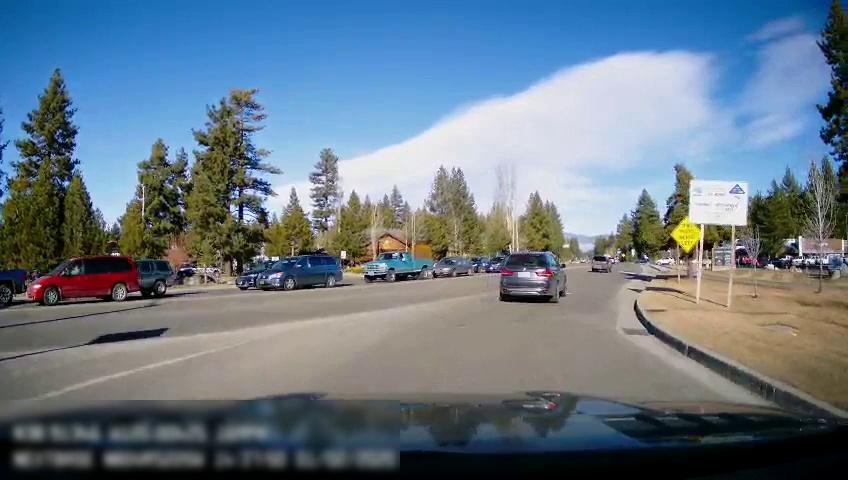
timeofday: Day
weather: Sunny
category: Drivable Space
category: Vehicles | Truck
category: Vehicles | SUV
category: Vehicles | Car
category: Vehicles | Car
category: Vehicles | SUV
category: Vehicles | Truck
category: Vehicles | SUV
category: Vehicles | Car
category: Vehicles | Car
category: Vehicles | SUV
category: Vehicles | SUV
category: Vehicles | SUV
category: Lanes | Alternate Lane
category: Lanes | Opposite Lane
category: Lanes | Opposite Lane
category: Traffic | Signs
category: Traffic | Signs